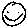
Label: smiley face